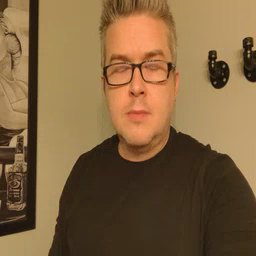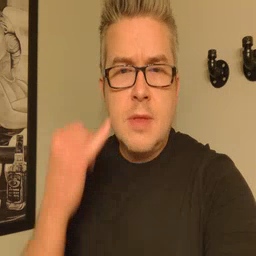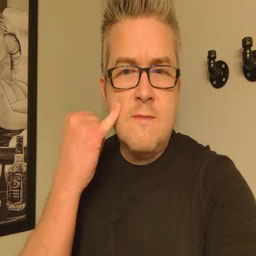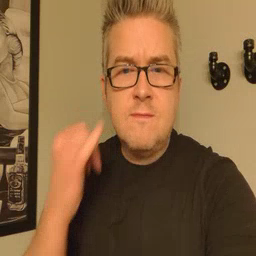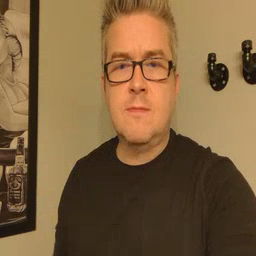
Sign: if